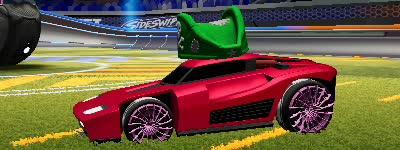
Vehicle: breakout